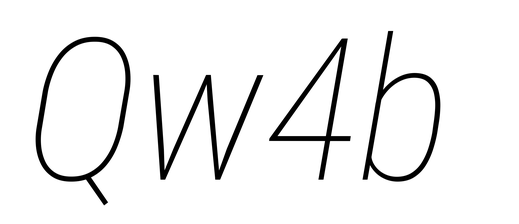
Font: Roboto-Italic_Condensed_Thin_Italic